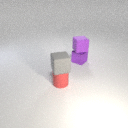
small purple metal cube to the right of small red rubber cylinder